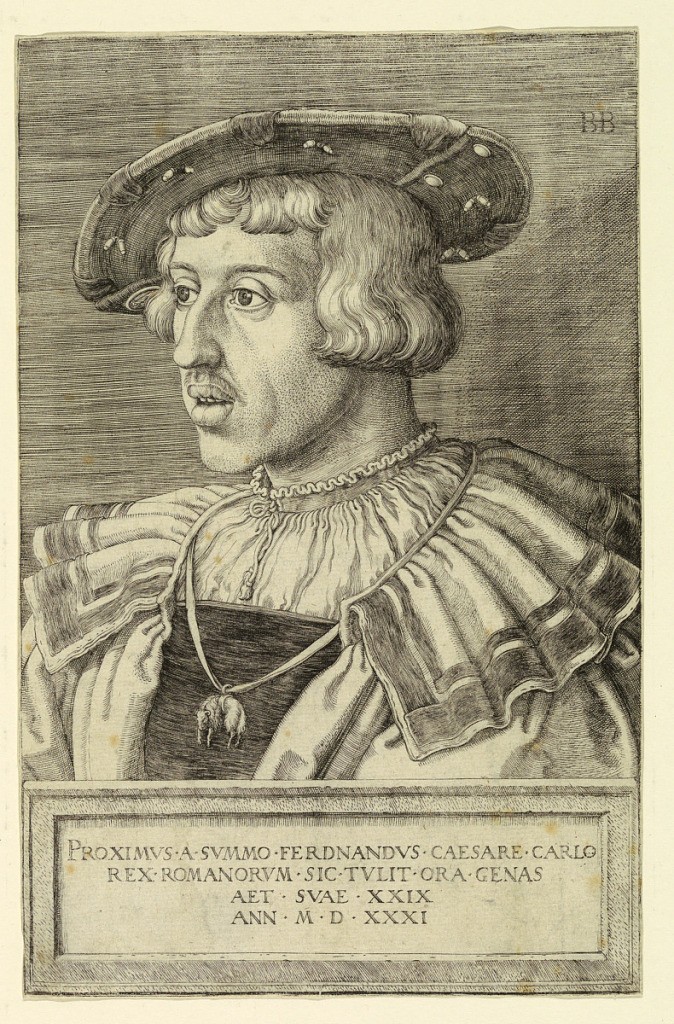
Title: Ferdinand I, Holy Roman Emperor
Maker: Barthel Beham, 1502 - 1540
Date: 1531
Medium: Engraving on laid paper
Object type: Print
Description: Bust length portrait of the Emperor, three-quarter view, turned toward the left. Initials "B.B." at upper right. Inscription in frame below: Inscribed: 'PROXIMUS A SUMMO FERDINANDUS CAESARE CARLO / REX ROMANORUM SIC TULIT ORA GENAS/ AET. SUAE XXIX/ ANN. M.D. XXXI."